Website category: university
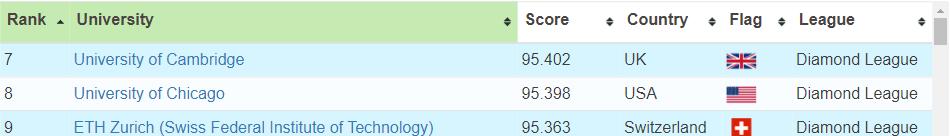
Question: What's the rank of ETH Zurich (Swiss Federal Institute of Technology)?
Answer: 9

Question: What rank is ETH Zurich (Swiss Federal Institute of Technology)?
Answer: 9

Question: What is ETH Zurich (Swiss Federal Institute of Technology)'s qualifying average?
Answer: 9

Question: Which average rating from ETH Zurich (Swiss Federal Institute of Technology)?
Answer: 9

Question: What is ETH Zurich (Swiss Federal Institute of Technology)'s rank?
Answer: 9

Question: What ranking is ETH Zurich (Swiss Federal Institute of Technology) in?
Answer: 9

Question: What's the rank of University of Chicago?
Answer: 8

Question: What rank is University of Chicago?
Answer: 8

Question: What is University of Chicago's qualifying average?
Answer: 8

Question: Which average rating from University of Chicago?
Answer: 8

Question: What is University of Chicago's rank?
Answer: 8

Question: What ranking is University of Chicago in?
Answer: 8

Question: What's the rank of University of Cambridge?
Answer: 7

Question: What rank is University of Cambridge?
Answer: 7

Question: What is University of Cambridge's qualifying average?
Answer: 7

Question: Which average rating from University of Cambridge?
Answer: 7

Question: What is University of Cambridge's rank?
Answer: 7

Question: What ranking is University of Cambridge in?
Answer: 7

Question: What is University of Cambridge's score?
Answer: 95.402

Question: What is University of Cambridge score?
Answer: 95.402

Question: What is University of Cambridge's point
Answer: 95.402

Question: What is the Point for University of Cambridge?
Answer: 95.402

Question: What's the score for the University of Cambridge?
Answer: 95.402

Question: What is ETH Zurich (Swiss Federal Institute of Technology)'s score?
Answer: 95.363

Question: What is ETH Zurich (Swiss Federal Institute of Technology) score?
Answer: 95.363

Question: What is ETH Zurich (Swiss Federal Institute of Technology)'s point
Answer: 95.363

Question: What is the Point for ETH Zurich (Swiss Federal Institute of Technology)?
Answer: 95.363

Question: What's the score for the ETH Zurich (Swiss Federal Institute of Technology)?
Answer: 95.363

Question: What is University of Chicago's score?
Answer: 95.398

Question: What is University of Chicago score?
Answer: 95.398

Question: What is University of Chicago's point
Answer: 95.398

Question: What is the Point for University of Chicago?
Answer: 95.398

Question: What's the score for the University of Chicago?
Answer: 95.398

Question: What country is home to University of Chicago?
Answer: USA

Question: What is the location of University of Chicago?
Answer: USA

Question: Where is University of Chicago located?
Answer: USA

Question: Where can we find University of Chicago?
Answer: USA

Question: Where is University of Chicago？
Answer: USA

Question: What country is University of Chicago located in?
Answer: USA

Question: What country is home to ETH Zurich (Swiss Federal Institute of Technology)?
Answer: Switzerland

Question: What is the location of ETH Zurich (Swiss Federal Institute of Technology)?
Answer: Switzerland

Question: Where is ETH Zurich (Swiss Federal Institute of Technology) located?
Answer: Switzerland

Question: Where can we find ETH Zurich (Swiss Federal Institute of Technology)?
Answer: Switzerland

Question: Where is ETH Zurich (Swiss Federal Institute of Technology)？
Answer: Switzerland

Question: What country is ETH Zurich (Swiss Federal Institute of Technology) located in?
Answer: Switzerland

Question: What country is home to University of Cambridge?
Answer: UK

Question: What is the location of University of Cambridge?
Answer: UK

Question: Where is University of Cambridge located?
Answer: UK

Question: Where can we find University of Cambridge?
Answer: UK

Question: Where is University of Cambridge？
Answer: UK

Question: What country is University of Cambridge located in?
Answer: UK

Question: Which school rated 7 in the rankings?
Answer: University of Cambridge

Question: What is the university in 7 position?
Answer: University of Cambridge

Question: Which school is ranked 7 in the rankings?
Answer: University of Cambridge

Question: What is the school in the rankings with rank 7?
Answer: University of Cambridge

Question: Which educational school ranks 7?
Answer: University of Cambridge

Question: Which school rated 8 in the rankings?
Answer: University of Chicago

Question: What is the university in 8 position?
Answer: University of Chicago

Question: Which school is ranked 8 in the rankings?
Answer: University of Chicago

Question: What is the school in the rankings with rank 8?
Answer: University of Chicago

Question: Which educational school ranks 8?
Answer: University of Chicago

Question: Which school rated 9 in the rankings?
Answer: ETH Zurich (Swiss Federal Institute of Technology)

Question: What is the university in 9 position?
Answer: ETH Zurich (Swiss Federal Institute of Technology)

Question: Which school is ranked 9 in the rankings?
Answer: ETH Zurich (Swiss Federal Institute of Technology)